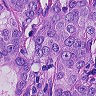
Metastatic tissue present: yes